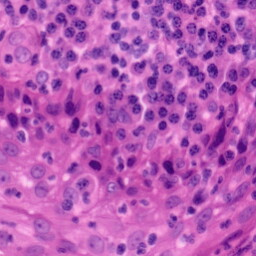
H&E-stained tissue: Tonsil